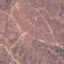
Land use / land cover: HerbaceousVegetation